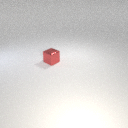
small red metal cube